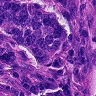
Metastatic tissue present: yes